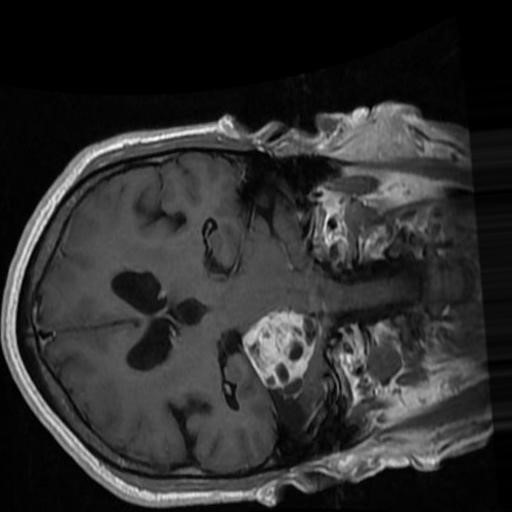
Label: brain_menin